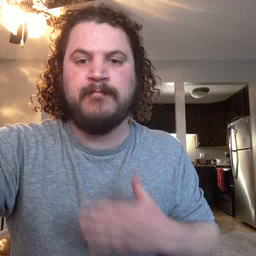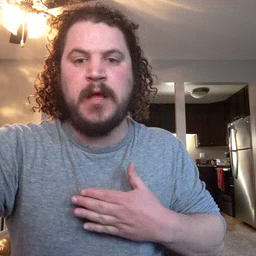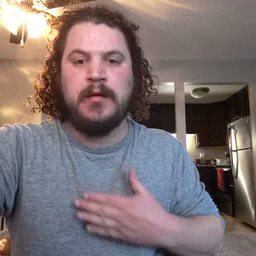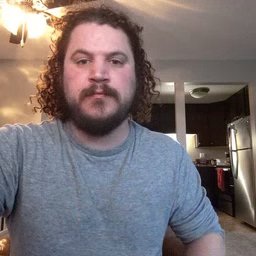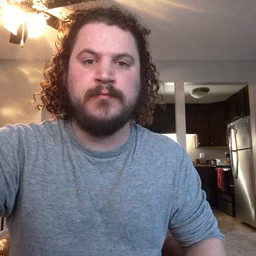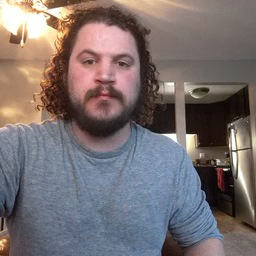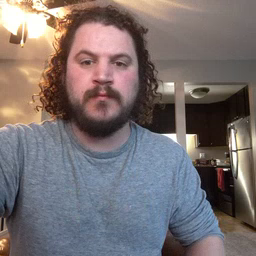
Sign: minemy